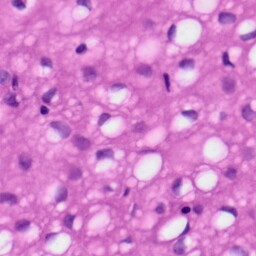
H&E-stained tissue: Tonsil